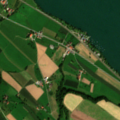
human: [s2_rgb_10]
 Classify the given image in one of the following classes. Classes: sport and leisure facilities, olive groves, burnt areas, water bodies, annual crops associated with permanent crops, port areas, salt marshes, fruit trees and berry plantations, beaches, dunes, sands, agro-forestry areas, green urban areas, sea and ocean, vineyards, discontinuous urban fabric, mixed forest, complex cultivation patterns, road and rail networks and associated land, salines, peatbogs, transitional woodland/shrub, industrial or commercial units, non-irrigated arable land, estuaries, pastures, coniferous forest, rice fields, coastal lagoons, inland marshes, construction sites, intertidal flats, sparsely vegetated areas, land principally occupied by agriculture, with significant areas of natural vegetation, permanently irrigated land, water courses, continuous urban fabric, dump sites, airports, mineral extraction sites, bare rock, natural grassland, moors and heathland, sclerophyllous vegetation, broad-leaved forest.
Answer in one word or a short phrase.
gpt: non-irrigated arable land, water bodies